Interaction volume radius: 5 \u00c5
Interaction volume height: 15 \u00c5
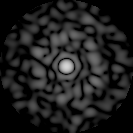
Disorder parameter: 0.8336